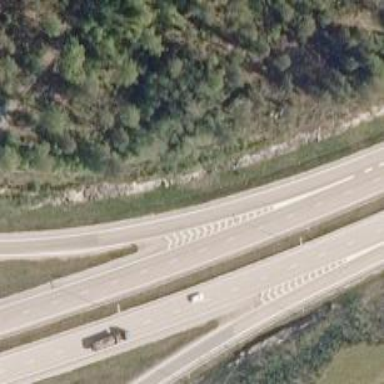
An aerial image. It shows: Tertiary motorway link with asphalt surface.